Interaction volume radius: 5 \u00c5
Interaction volume height: 15 \u00c5
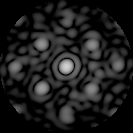
Disorder parameter: 0.5171